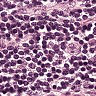
Metastatic tissue present: no